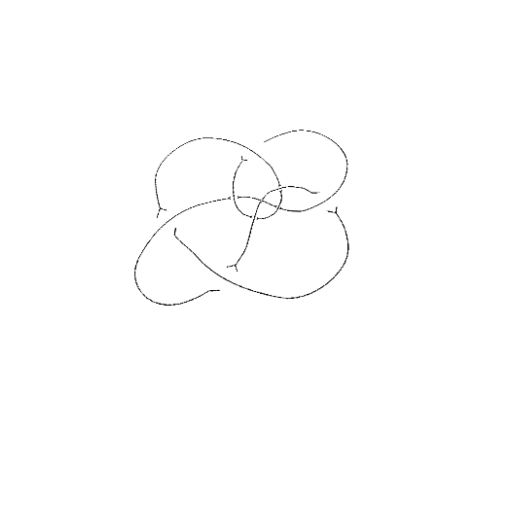
Crossing number: 9